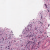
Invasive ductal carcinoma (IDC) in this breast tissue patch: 0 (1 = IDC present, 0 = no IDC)